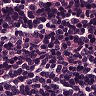
Metastatic tissue present: no